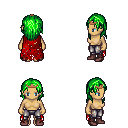
a pixel art fantasy rpg character, female body template, human, tanned skin, red tattered cape, metal pants, green long hairstyle, bronze tiara, maroon shoes, four views (front, back, left, right), 2x2 character sprite sheet, small pixel art, hard edges, no anti-aliasing